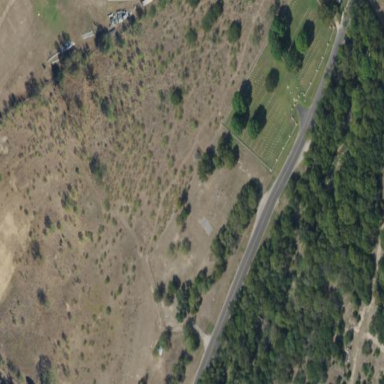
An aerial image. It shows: Cemetery.